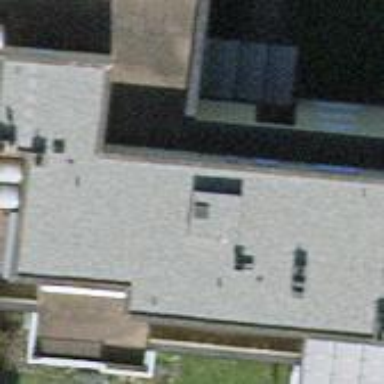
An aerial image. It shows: Modern apartment building with flat roof design.